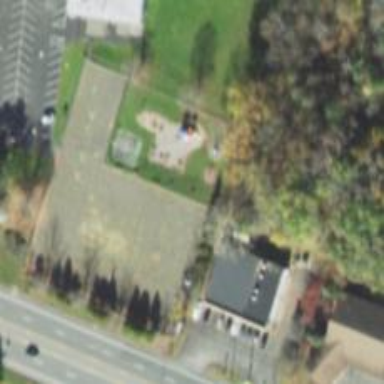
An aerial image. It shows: Playground with roundabout.